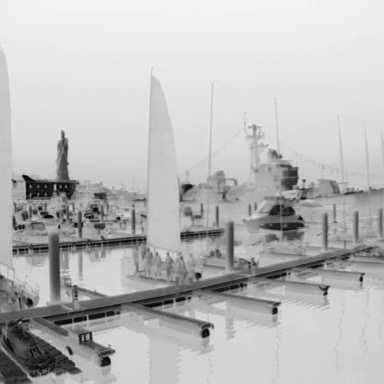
There are three canoes in the infrared image.